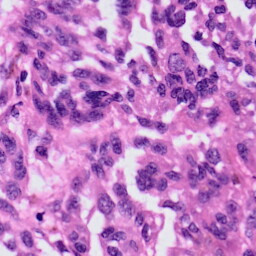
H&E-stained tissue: Skin